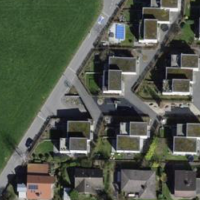
EUNIS habitat code: 54
Species observed at this site:
Linaria vulgaris